Group 1:
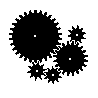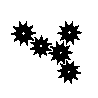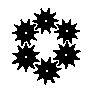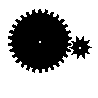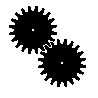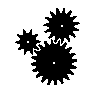
Group 2:
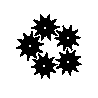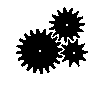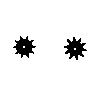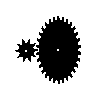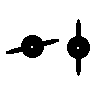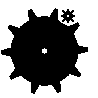
Rule separating the two groups: Any one gear turns all vs. no gear turns all.
Concepts: all, every_other, gear, imagined_motion, motion, on_line_or_curve, tracing_line_or_curve, turn_orientation
Author: Aaron David Fairbanks